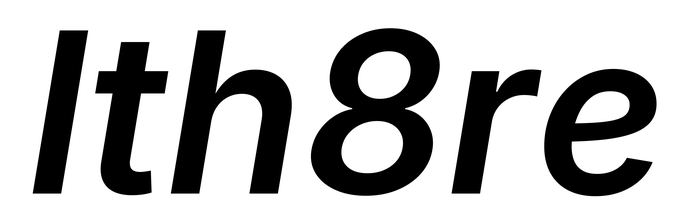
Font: Inter-Italic_SemiBold_Italic